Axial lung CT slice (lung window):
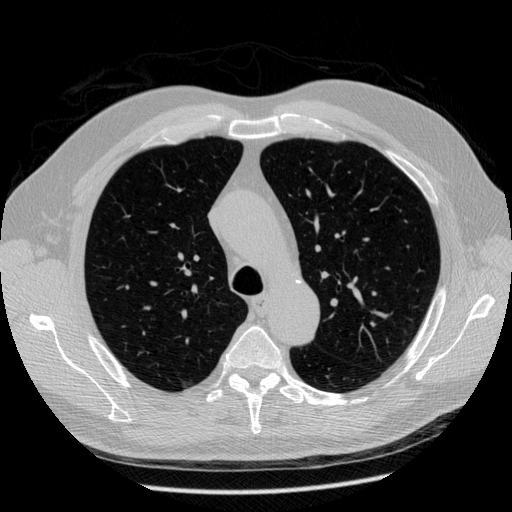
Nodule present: no